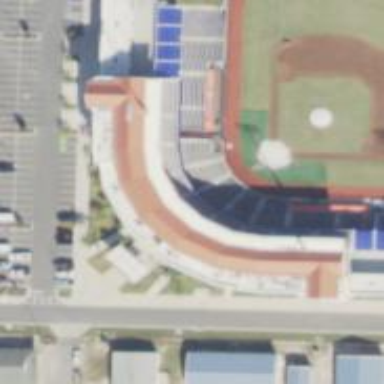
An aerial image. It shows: Grandstand building.